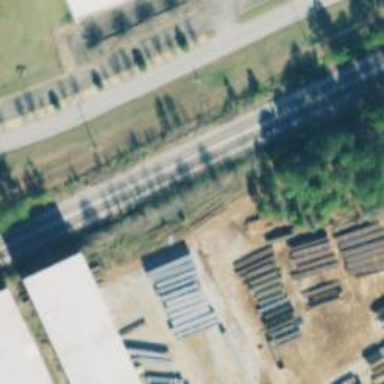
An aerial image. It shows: Disused railway spur for steel freight services.